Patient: sex M, age 59
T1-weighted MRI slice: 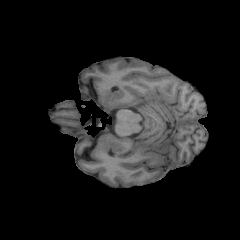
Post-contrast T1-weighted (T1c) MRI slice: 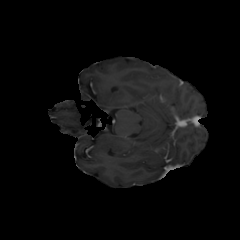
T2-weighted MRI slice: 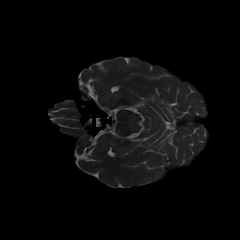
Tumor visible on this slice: no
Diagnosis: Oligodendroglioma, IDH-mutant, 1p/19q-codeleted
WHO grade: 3